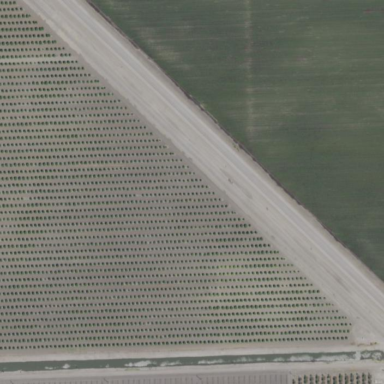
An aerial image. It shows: Vineyard.